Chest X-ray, AP view. Patient: 48 years old, sex M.
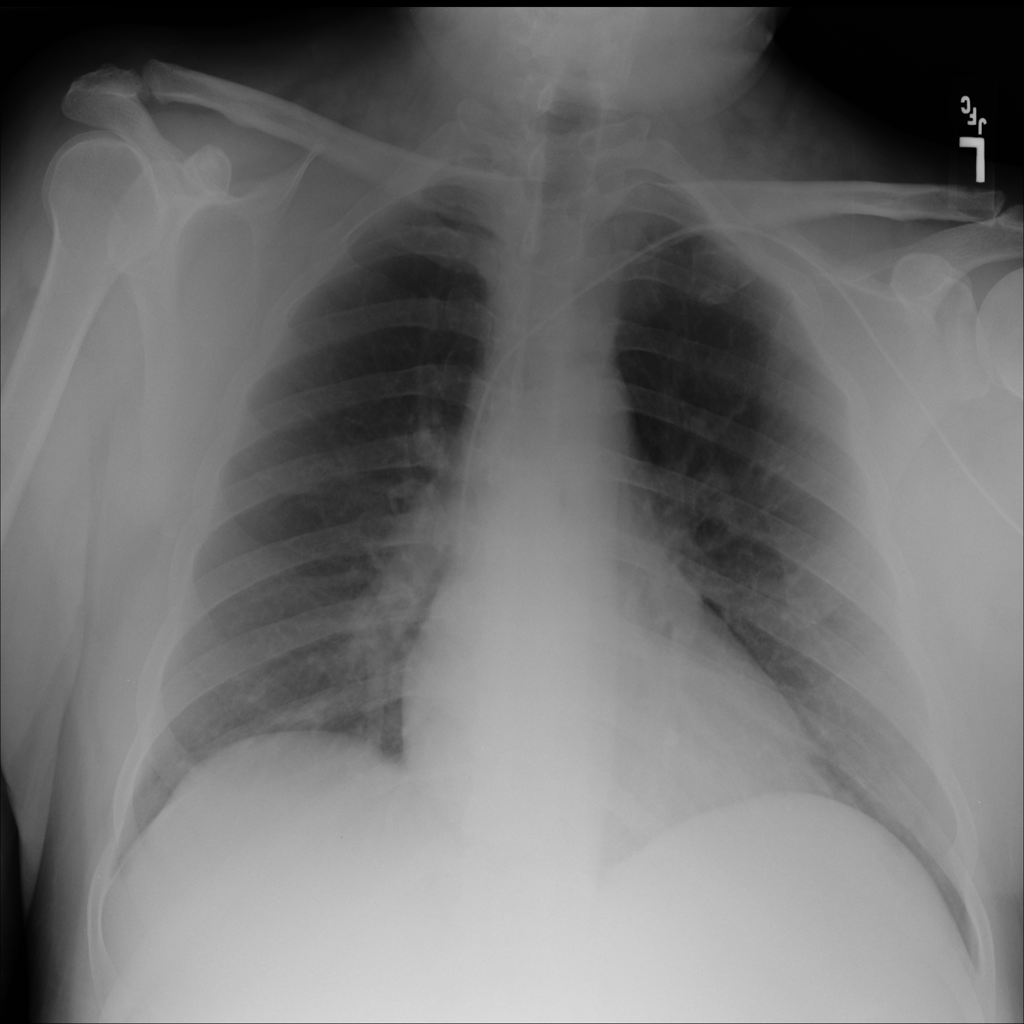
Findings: No Finding